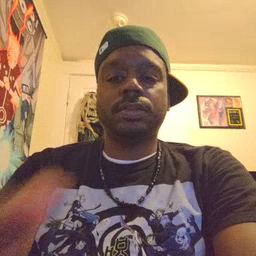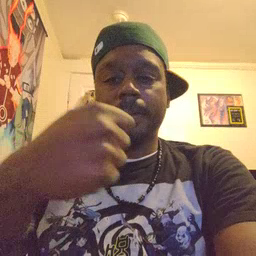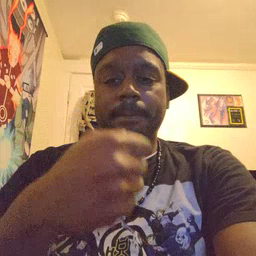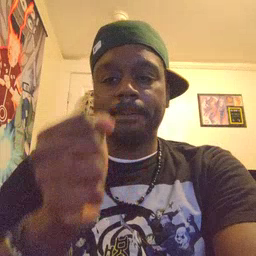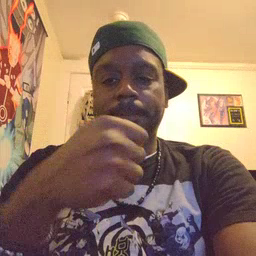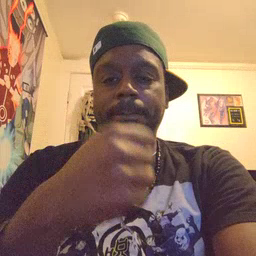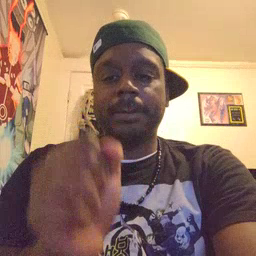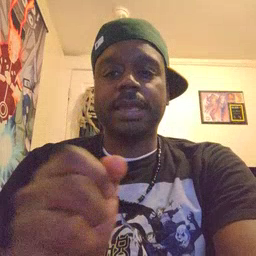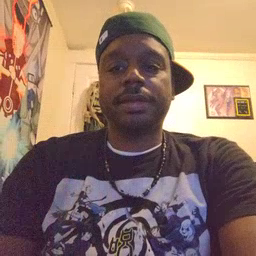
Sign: make